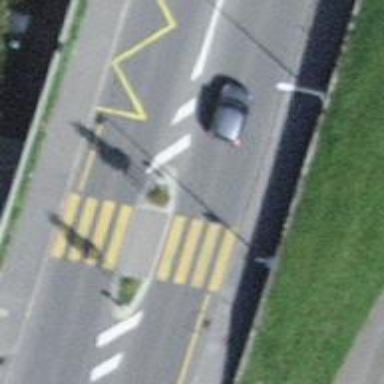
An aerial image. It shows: Marked road crossing with pedestrian island.